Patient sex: M
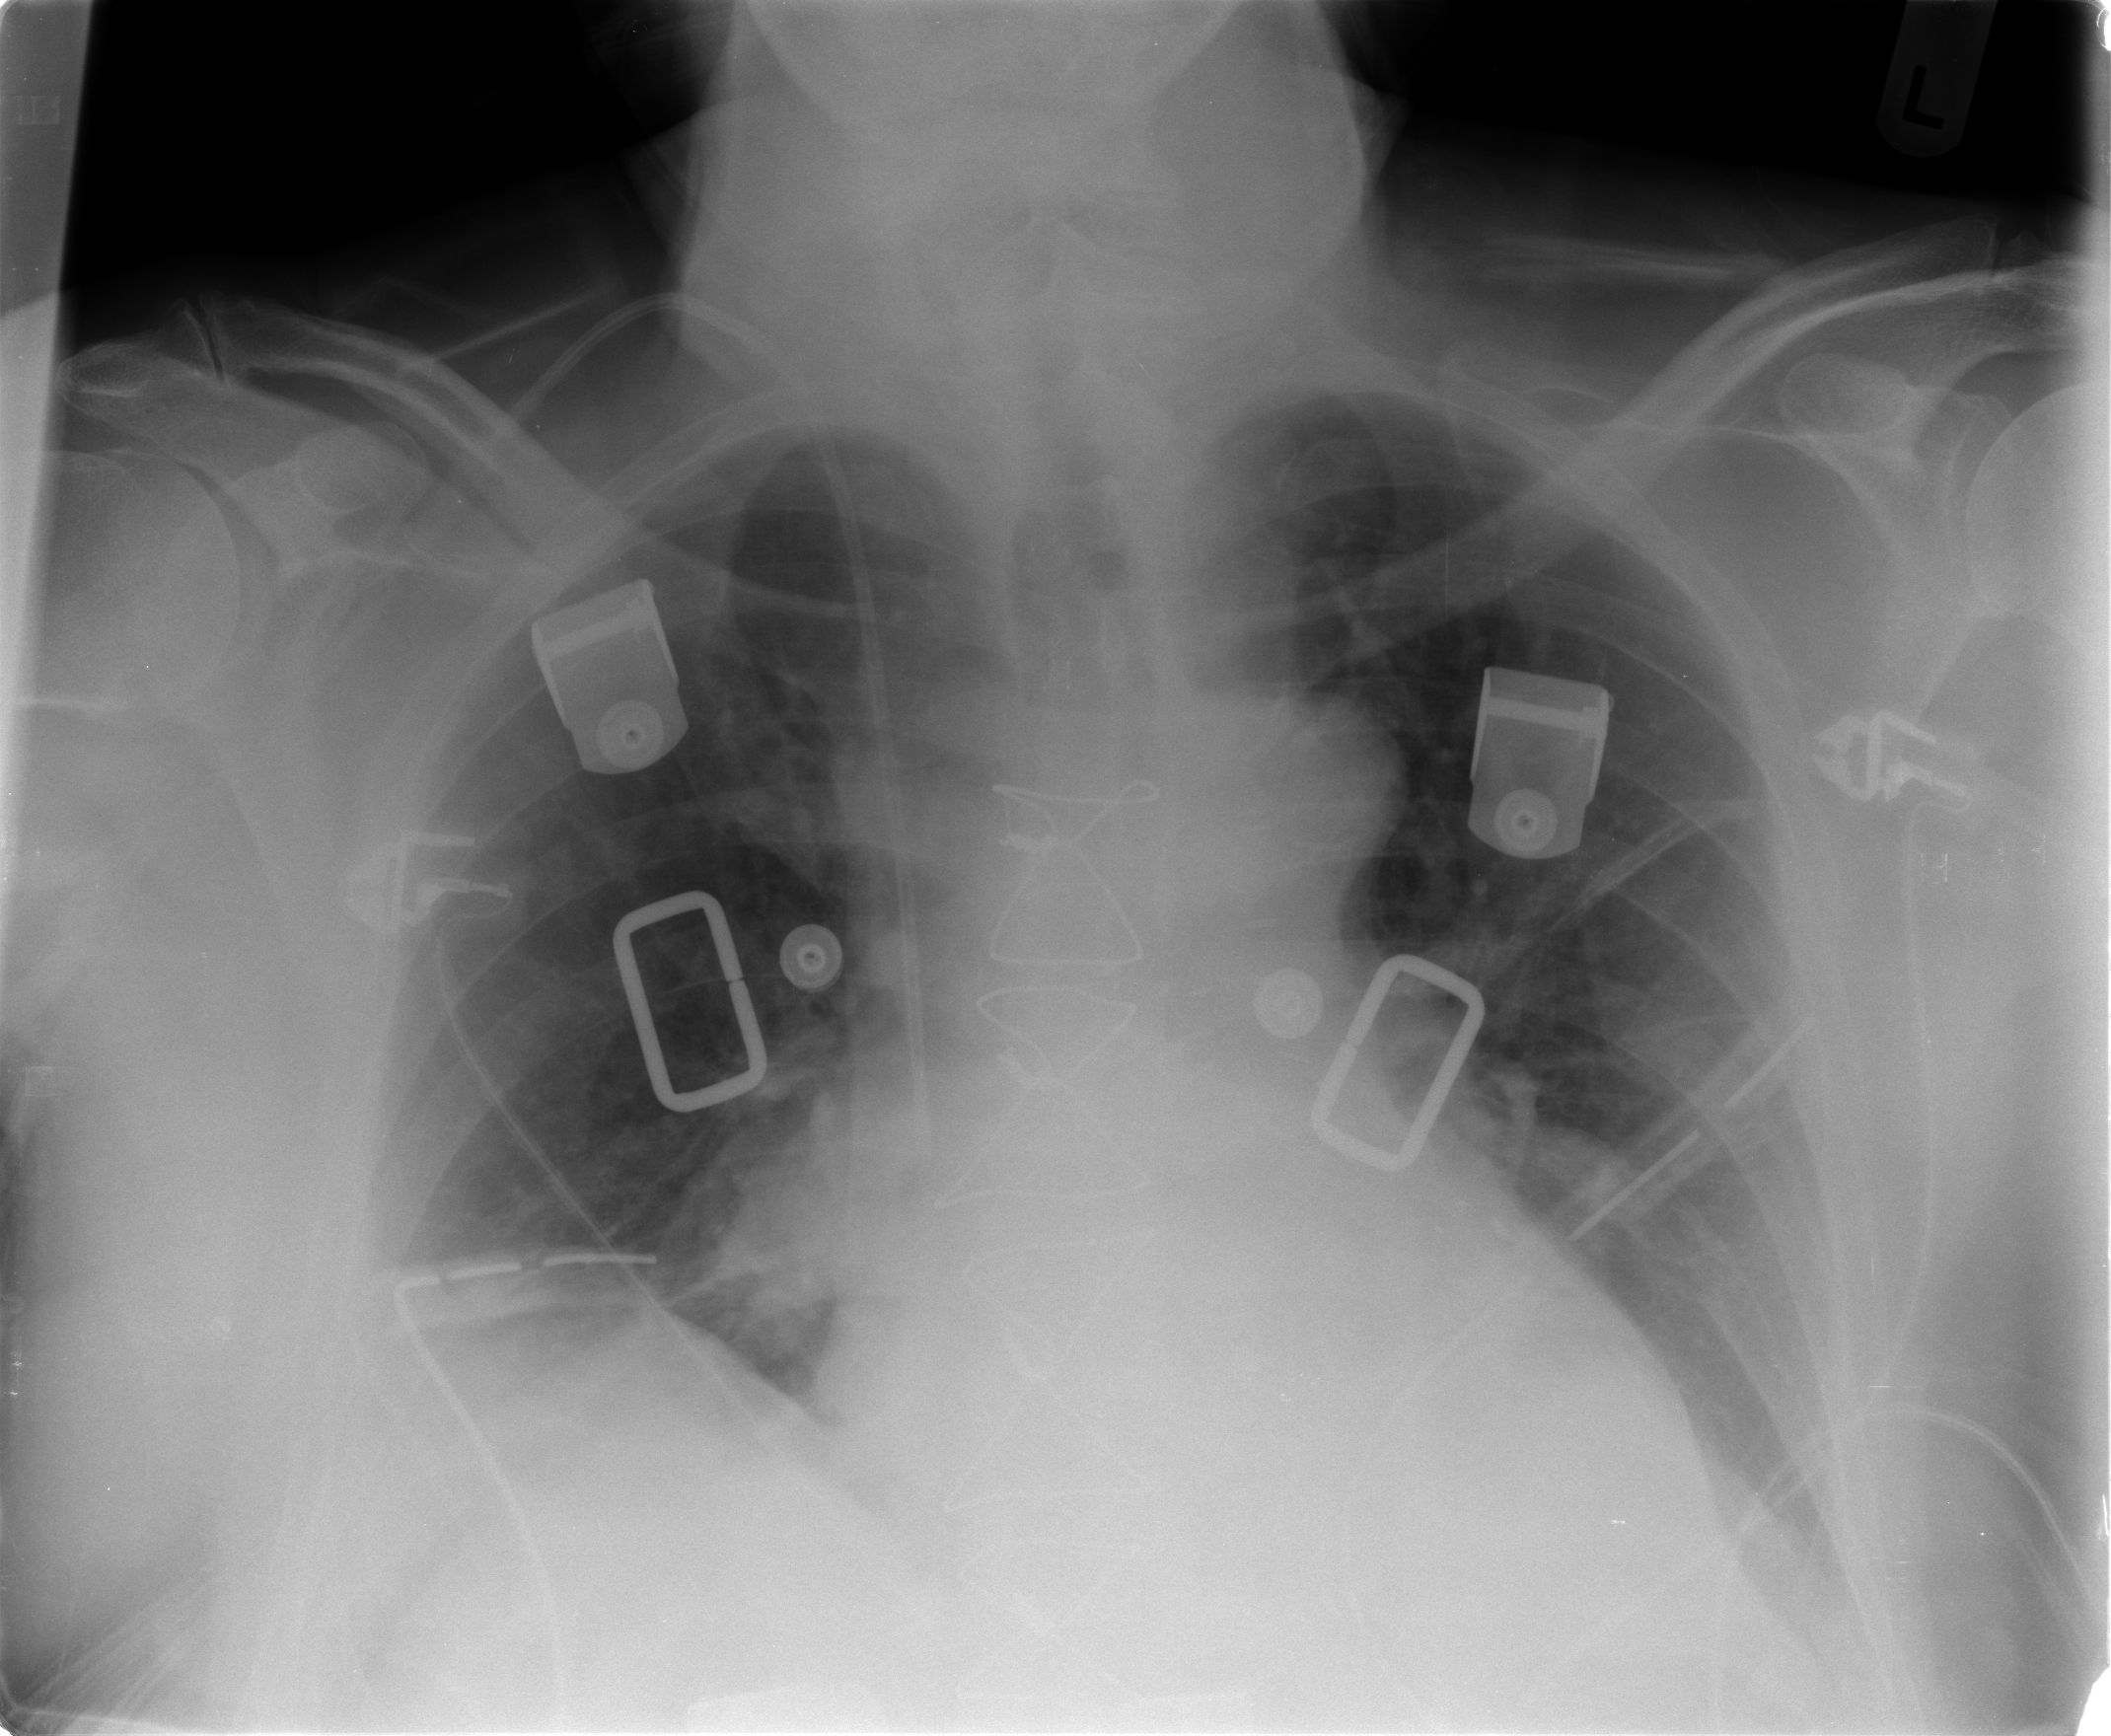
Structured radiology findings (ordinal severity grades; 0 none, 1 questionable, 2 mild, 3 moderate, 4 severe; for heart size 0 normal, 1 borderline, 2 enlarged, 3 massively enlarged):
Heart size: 2
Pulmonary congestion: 0
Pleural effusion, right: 1
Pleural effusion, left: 1
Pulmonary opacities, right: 0
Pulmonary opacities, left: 0
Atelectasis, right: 1
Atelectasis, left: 2